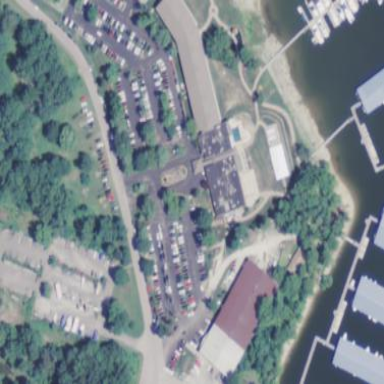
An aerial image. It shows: Hotel building.